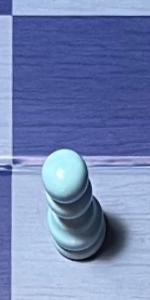
Label: Pawn_White